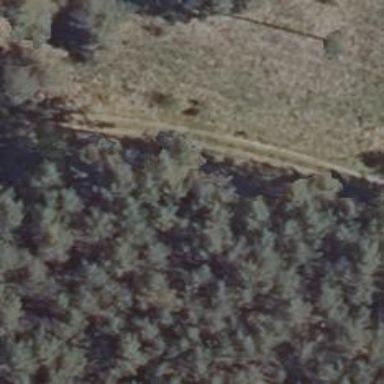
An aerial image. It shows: Track with grade 5 tracktype.